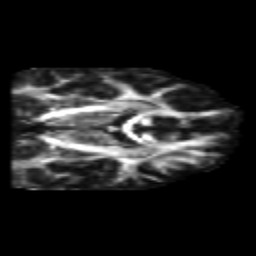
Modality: FA
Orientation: coronal
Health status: healthy
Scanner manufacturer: philips
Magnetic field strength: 3 T
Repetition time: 6.964 s
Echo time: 0.092 s